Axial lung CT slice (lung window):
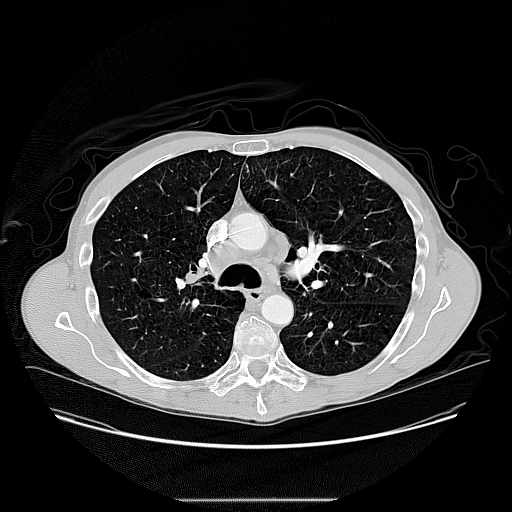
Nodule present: no